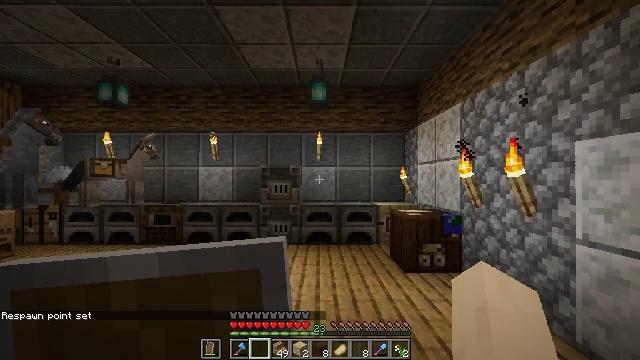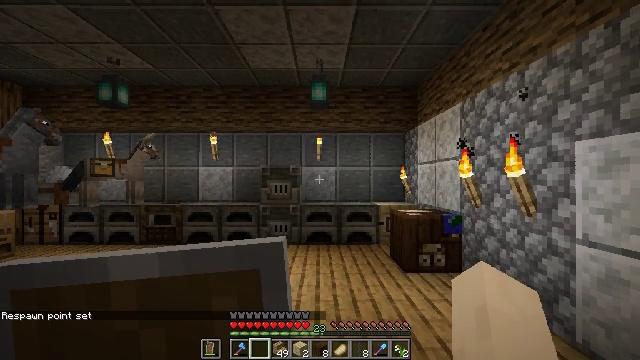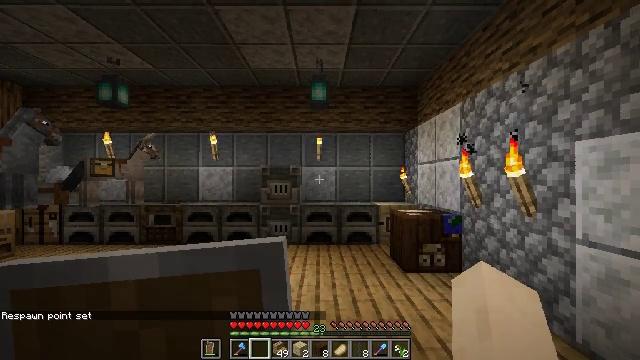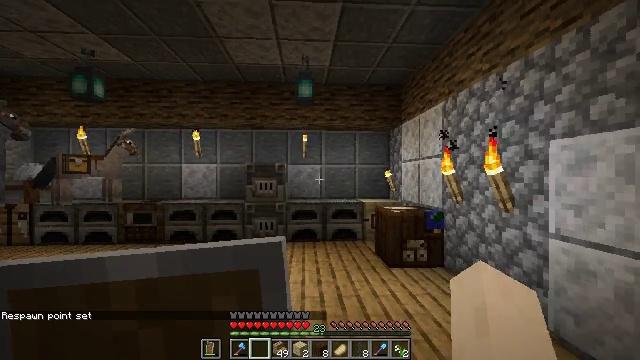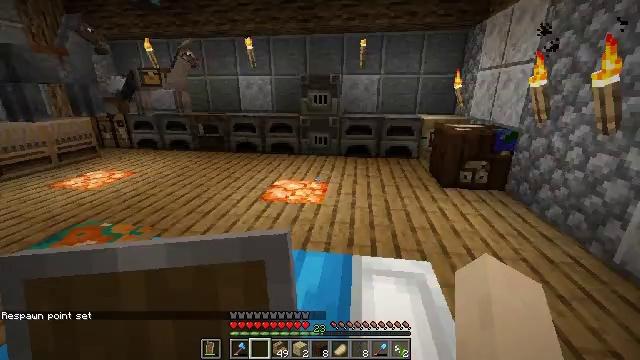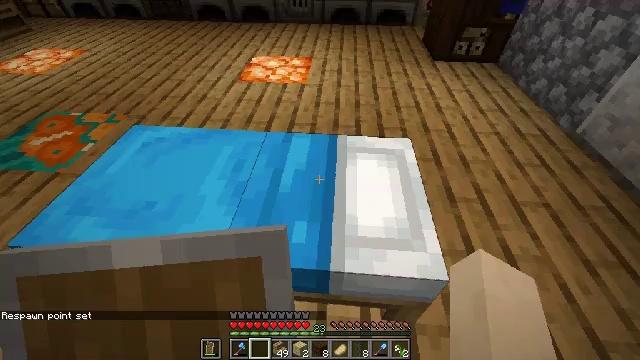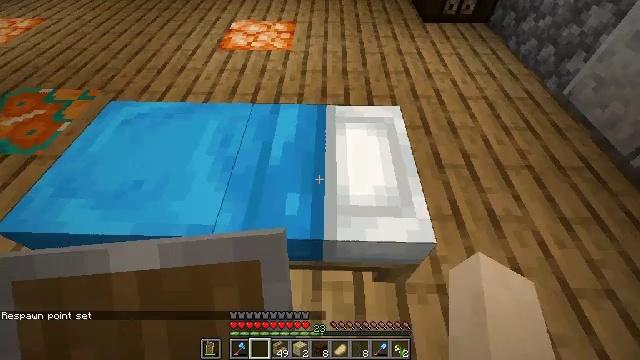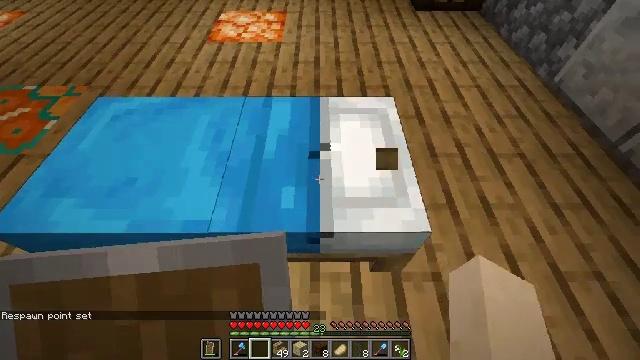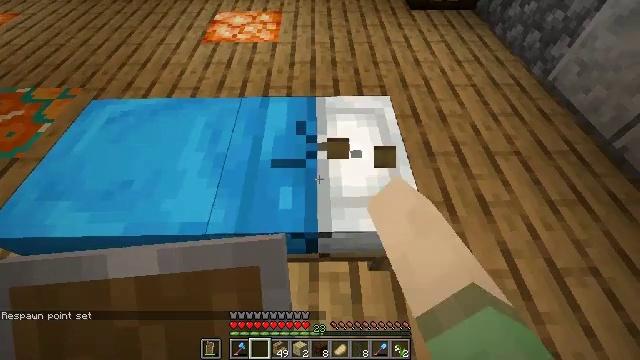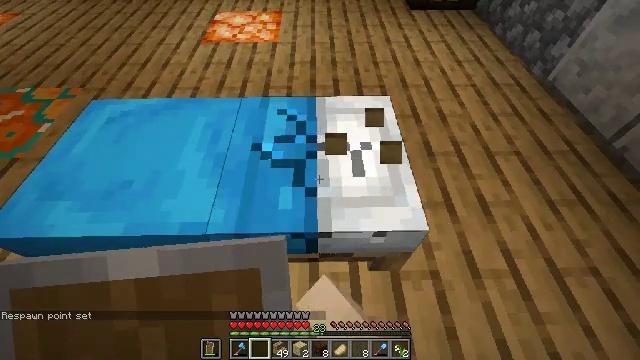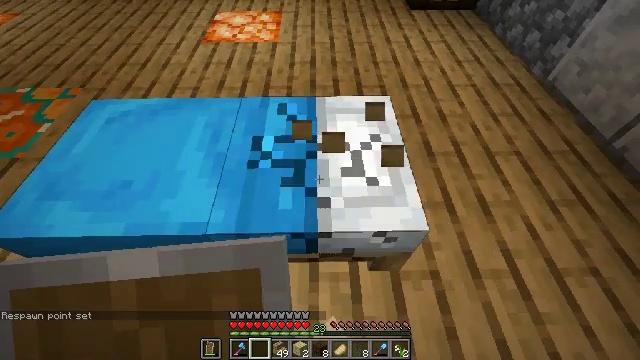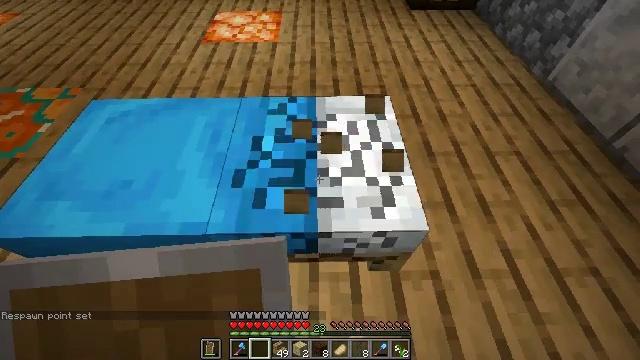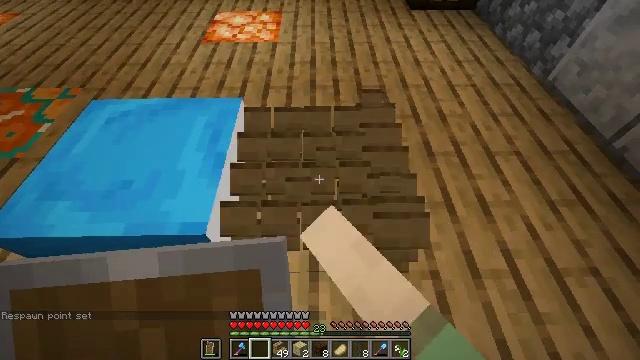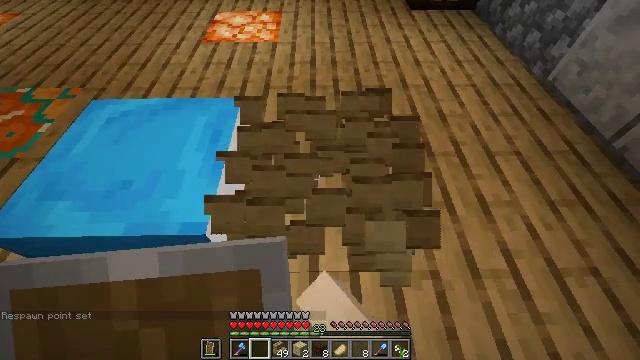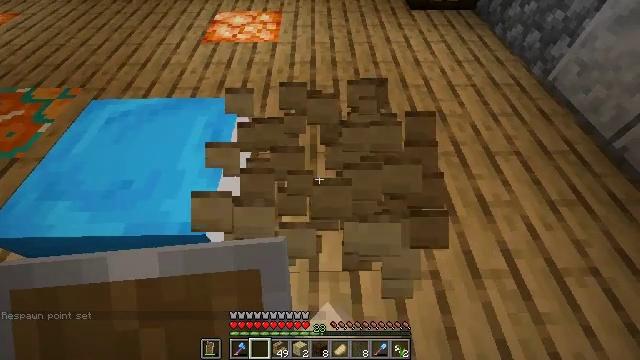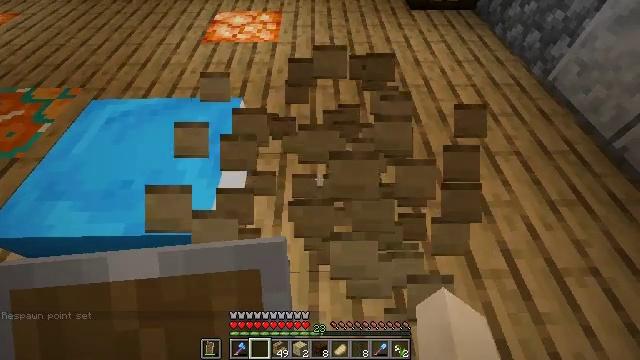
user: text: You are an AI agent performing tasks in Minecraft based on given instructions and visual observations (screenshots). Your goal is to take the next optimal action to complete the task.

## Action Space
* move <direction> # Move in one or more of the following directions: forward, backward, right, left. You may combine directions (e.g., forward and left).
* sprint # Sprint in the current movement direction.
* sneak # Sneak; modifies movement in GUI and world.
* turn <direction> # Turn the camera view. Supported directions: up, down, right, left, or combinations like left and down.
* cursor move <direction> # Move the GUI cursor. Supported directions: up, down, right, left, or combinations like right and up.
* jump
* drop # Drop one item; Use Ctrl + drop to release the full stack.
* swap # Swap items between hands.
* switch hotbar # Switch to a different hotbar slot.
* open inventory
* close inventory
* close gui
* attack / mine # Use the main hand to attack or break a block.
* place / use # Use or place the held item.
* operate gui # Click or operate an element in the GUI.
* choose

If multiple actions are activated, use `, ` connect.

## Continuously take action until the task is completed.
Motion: motion action
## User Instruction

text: Destroy the light blue bed to move it.
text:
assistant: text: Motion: no_op
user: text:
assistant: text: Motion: no_op
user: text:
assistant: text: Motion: turn right
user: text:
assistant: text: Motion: turn left and down
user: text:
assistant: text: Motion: turn right and down
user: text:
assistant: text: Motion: turn right and down
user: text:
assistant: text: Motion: turn right and down, attack / mine
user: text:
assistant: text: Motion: attack / mine
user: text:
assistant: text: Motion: attack / mine
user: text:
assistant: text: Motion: attack / mine
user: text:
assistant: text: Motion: attack / mine
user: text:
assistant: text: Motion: attack / mine
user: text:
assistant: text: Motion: attack / mine
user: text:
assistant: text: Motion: attack / mine
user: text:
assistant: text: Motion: attack / mine
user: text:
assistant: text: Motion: attack / mine
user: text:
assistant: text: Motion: attack / mine